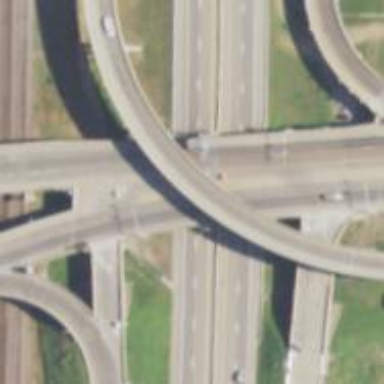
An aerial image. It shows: Bridge over trunk highway expressway.